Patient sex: F
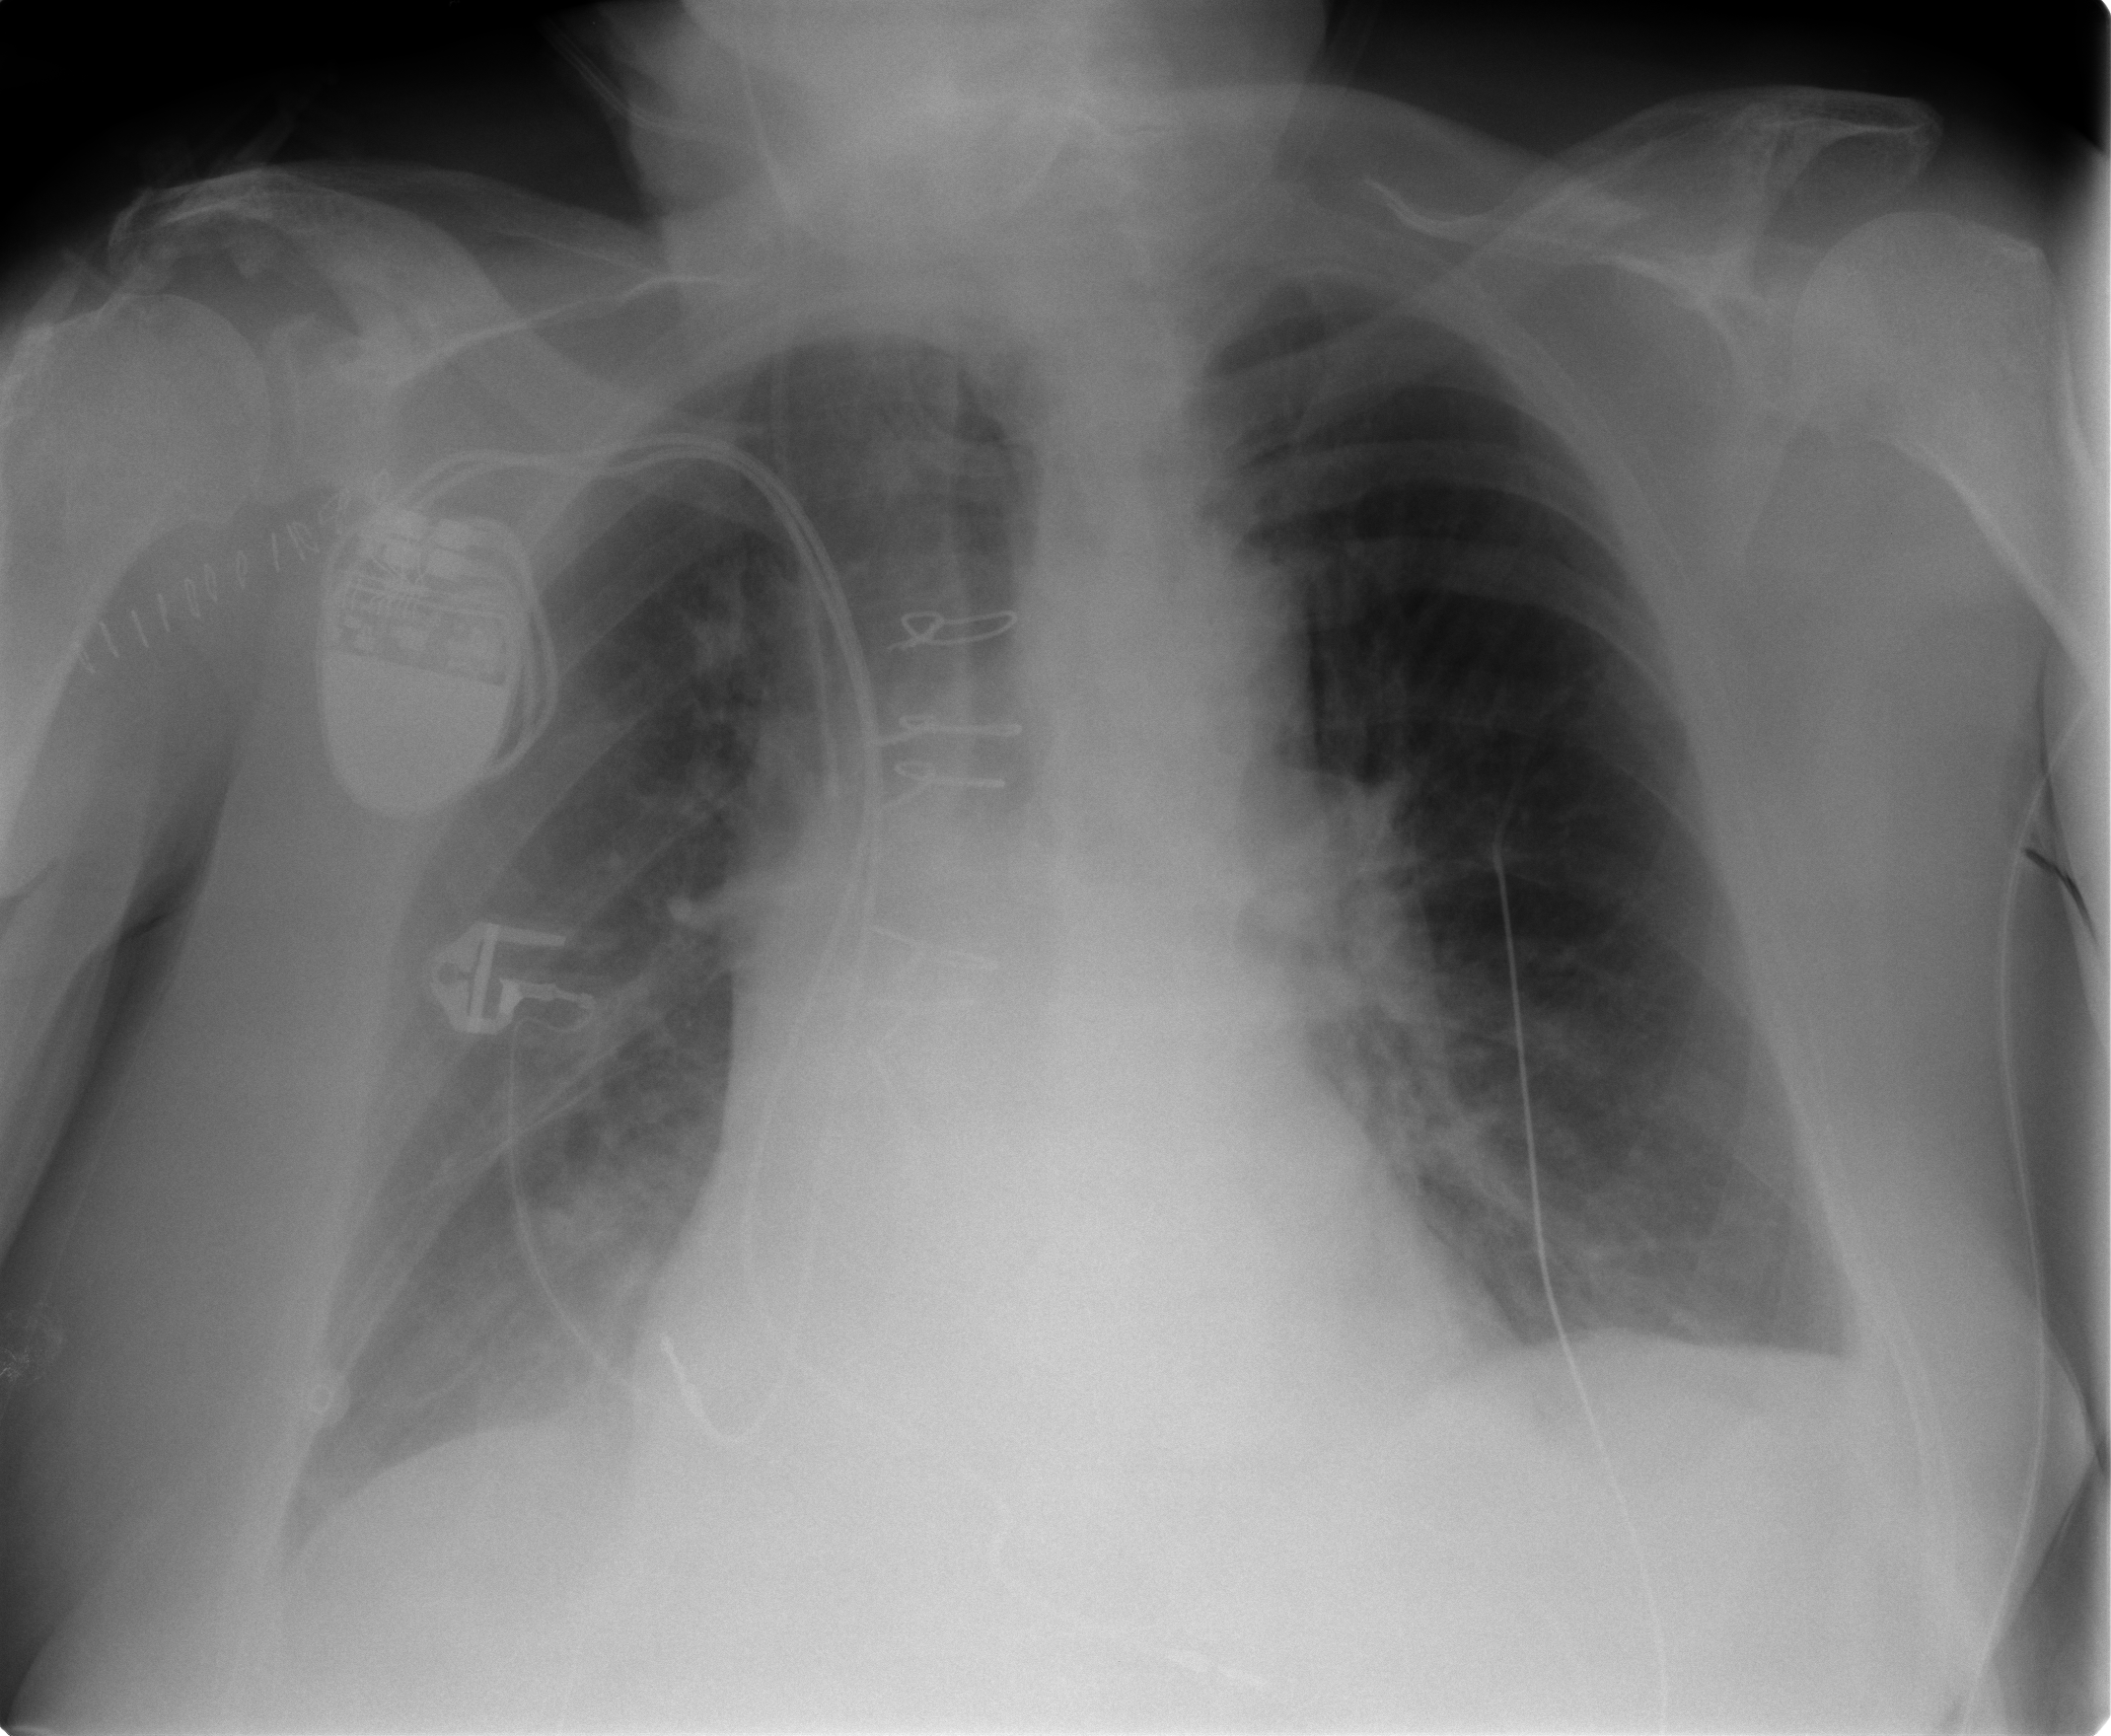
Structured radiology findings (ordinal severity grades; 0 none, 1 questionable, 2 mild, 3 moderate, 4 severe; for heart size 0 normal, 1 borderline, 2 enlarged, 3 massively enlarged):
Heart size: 1
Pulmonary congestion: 2
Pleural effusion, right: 2
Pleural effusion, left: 1
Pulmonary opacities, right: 0
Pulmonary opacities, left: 0
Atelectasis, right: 2
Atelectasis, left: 2